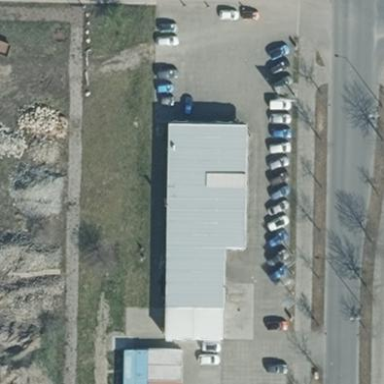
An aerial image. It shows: Car shop building.